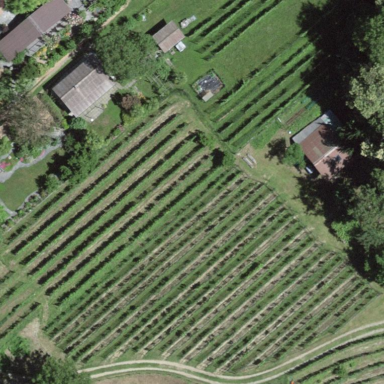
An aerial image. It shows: Vineyard.